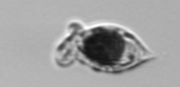
Label: Amphidinium